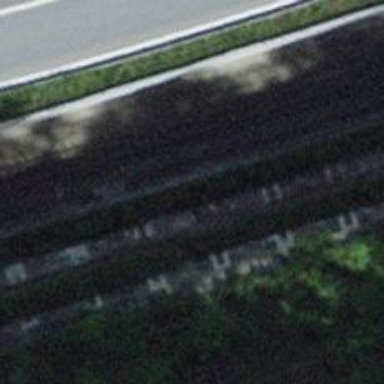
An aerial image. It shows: Railway crossing.